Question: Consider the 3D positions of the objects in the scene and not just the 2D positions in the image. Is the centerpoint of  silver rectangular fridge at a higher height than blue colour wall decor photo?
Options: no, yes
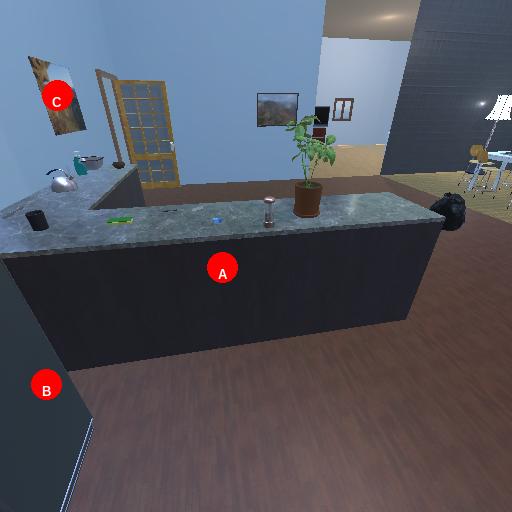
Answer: no